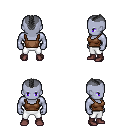
a pixel art fantasy rpg character, male body template, dark elf, purple skin, brown pirate shirt, white pants, gray short mohawk hairstyle, maroon shoes, four views (front, back, left, right), 2x2 character sprite sheet, small pixel art, hard edges, no anti-aliasing